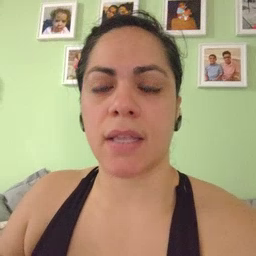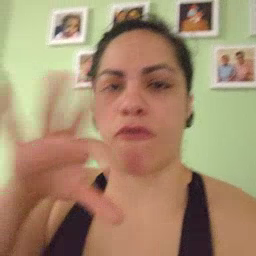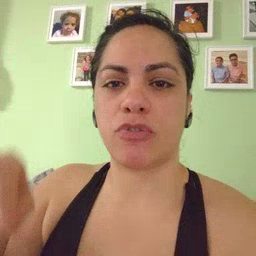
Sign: frenchfries